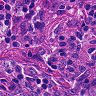
Metastatic tissue present: no